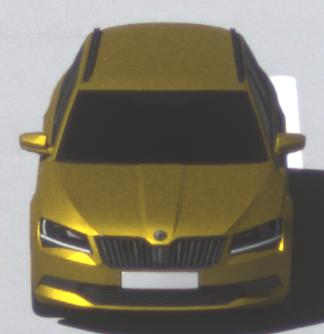
Make: Skoda
Model: Superb Combi 1.4 TSI
Detailed model: Superb (III) Combi
Model produced from: 2015/09
Model produced until: 2018/06
Doors: 5
Color: yellow
Road condition: dry road
Daytime: midday
Contrast: high contrast